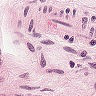
Metastatic tissue present: no